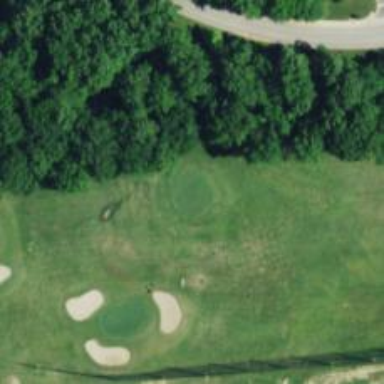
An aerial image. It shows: View of golf hole.